Question: I'm testing out React Navigation's BottomTabNavigator but after running it in ios simulator I'm getting a black screen.
Steps to reproduce:
1. Create react native project react-native init Example
2. Install and link react-navigation and deps npm install --save react-navigation react-native-gesture-handler && react-native link react-native-gesture-handler
3. Replace the App.js content with:
'''
import React from 'react';
import { Text, View } from 'react-native';
import { createBottomTabNavigator, createAppContainer } from 'react-navigation';
class HomeScreen extends React.Component {
render() {
return (
<View style={{ flex: 1, justifyContent: 'center', alignItems: 'center' }}>
<Text>Home!</Text>
</View>
);
}
}
class SettingsScreen extends React.Component {
render() {
return (
<View style={{ flex: 1, justifyContent: 'center', alignItems: 'center' }}>
<Text>Settings!</Text>
</View>
);
}
}
const TabNavigator = createBottomTabNavigator({
Home: HomeScreen,
Settings: SettingsScreen,
});
export default createAppContainer(TabNavigator);
'''
1. Then run in simulator react-native run-ios

I've also tried deleting node_modules, build folders & cleaning npm cache & simulator contents.
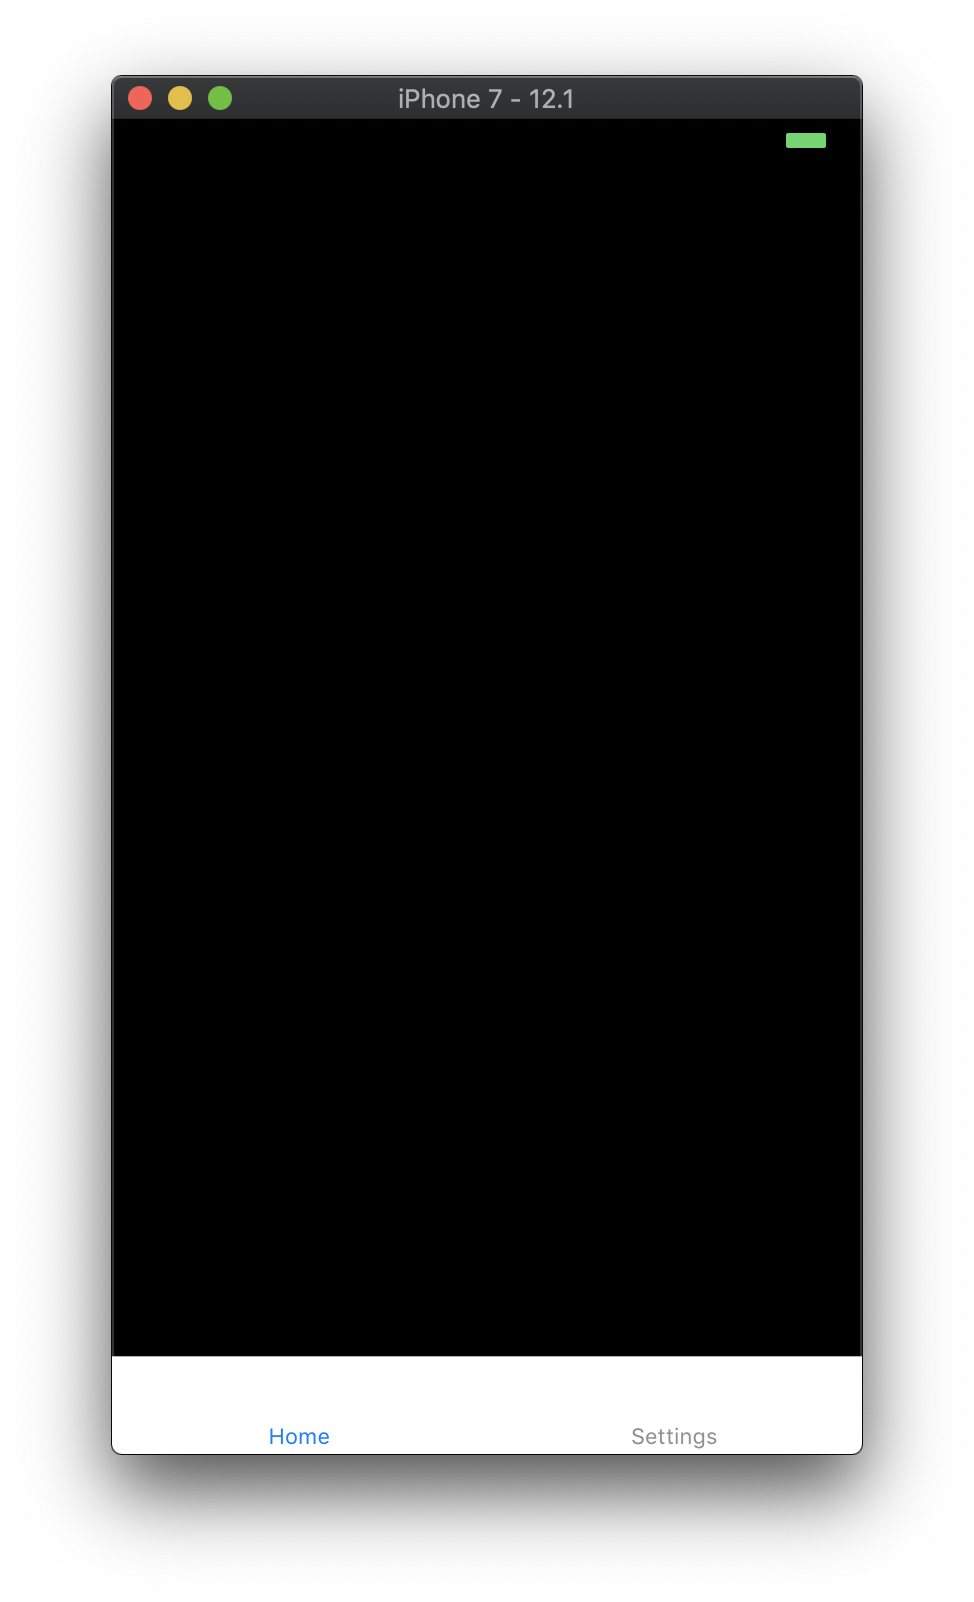
Answer: If you don't get an error, it might just be because you didn't set a background color on your '<View>' tags.
Try this:
'''
import React from 'react';
import { Text, View } from 'react-native';
import { createBottomTabNavigator, createAppContainer } from 'react-navigation';
class HomeScreen extends React.Component {
render() {
return (
<View style={{ flex: 1, justifyContent: 'center', alignItems: 'center', backgroundColor:'#fff' }}>
<Text>Home!</Text>
</View>
);
}
}
class SettingsScreen extends React.Component {
render() {
return (
<View style={{ flex: 1, justifyContent: 'center', alignItems: 'center', backgroundColor:'#fff' }}>
<Text>Settings!</Text>
</View>
);
}
}
const TabNavigator = createBottomTabNavigator({
Home: HomeScreen,
Settings: SettingsScreen,
});
export default createAppContainer(TabNavigator);
'''
Hope this helps.